Aerial crown-view tile of a tropical tree (Barro Colorado Island, Panama), acquired 20250715:
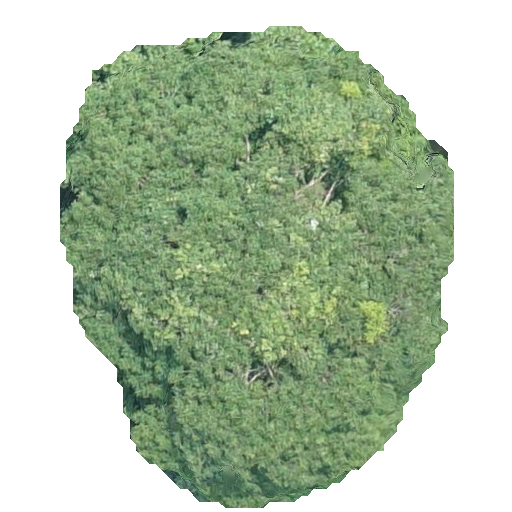
Species: Astronium graveolens
GBIF accepted scientific name: Astronium graveolens
Crown area: 217.121 m²